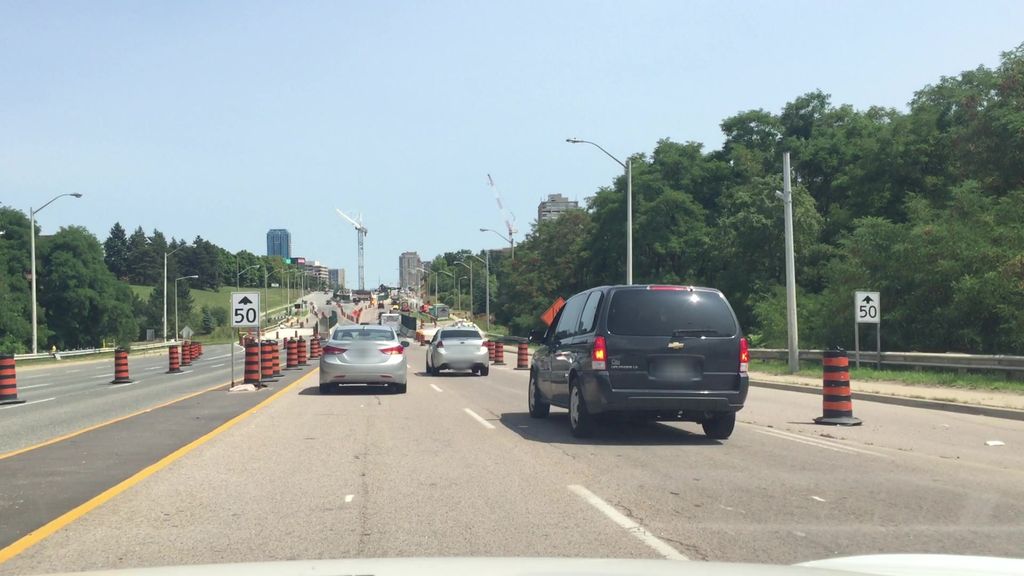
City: toronto